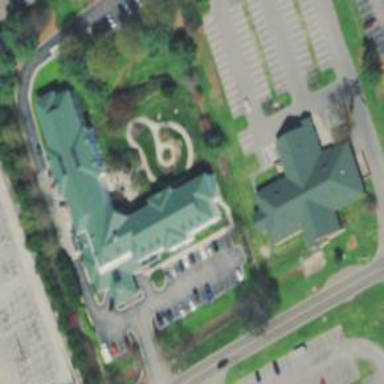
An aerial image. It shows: Nursing home.